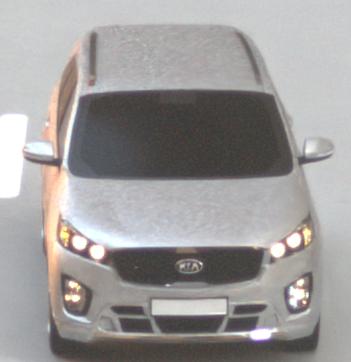
Make: KIA
Model: Sorento 2.2 CRDi
Detailed model: Sorento (UM)
Model produced from: 2015/03
Model produced until: 2017/10
Doors: 5
Color: white
Road condition: dry road
Daytime: morning or afternoon
Contrast: medium contrast